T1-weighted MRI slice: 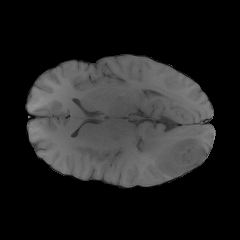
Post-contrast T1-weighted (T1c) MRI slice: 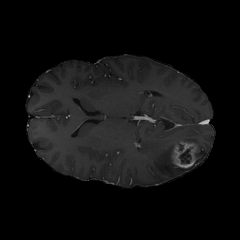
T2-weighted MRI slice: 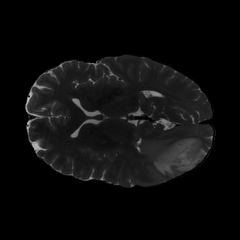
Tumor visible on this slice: yes